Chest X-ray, PA view. Patient: 50 years old, sex M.
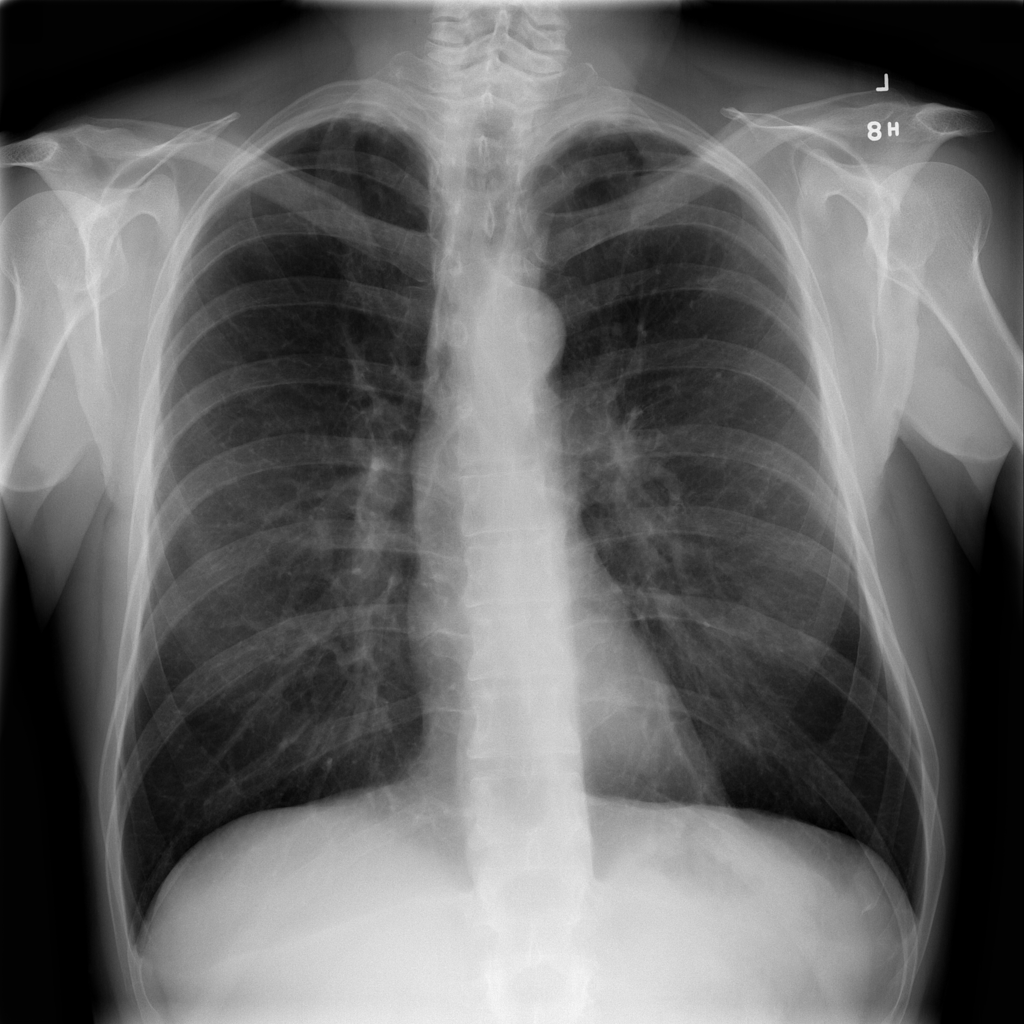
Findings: No Finding